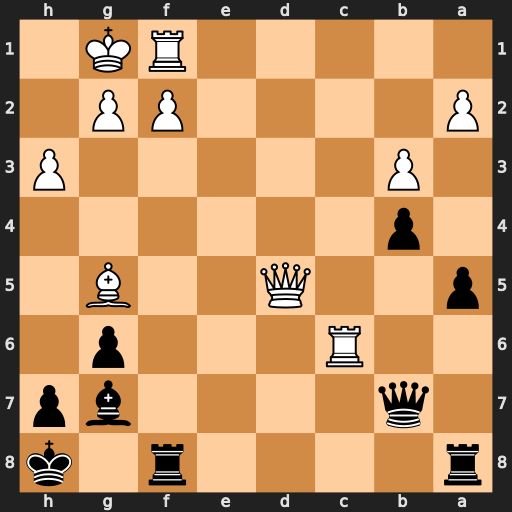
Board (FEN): r4r1k/1q4bp/2R3p1/p2Q2B1/1p6/1P5P/P4PP1/5RK1
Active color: b
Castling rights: -
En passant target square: -
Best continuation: Rf5 Qd6 Rxg5